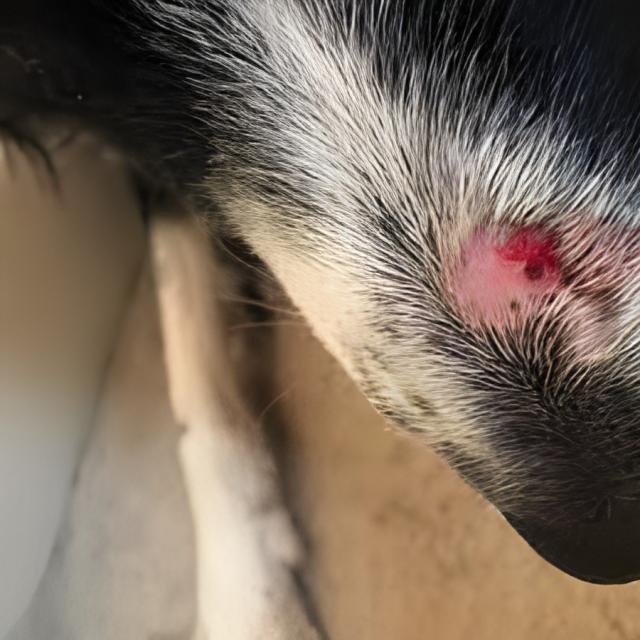
Canine dermatitis — inflammation of the skin presenting with erythema, pruritus, papules, and excoriation. May be allergic, contact, or atopic in origin.